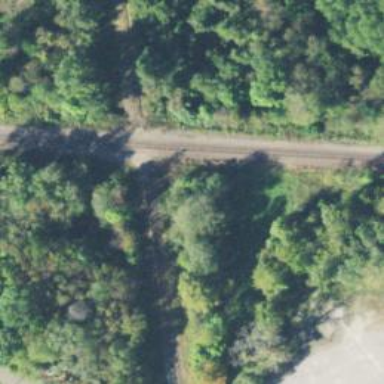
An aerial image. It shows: Railway crossing.